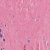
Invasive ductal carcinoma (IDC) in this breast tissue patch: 1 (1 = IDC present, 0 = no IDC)